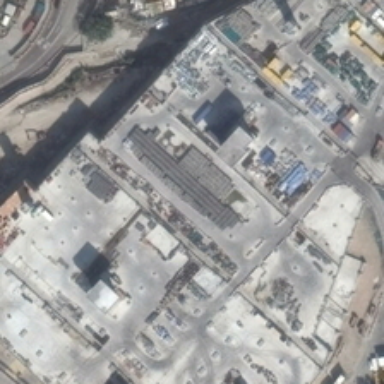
Some buildings are in an industrial area .